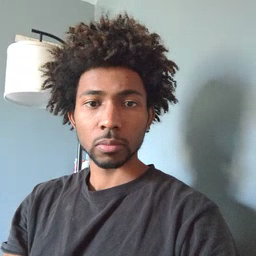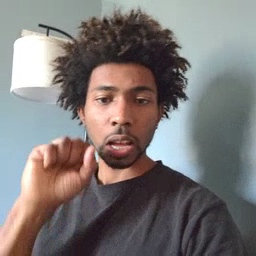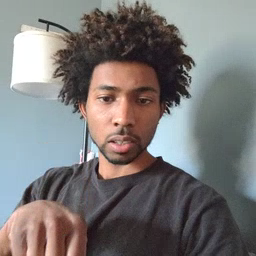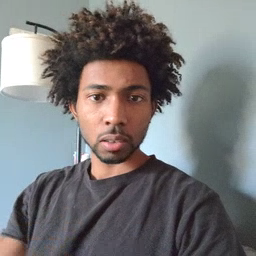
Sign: can